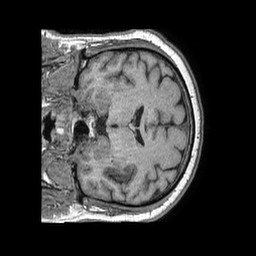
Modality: T1w
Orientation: coronal
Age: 64
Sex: male
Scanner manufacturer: philips
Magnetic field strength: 1.5 T
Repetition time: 0.00764 s
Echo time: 0.003474 s